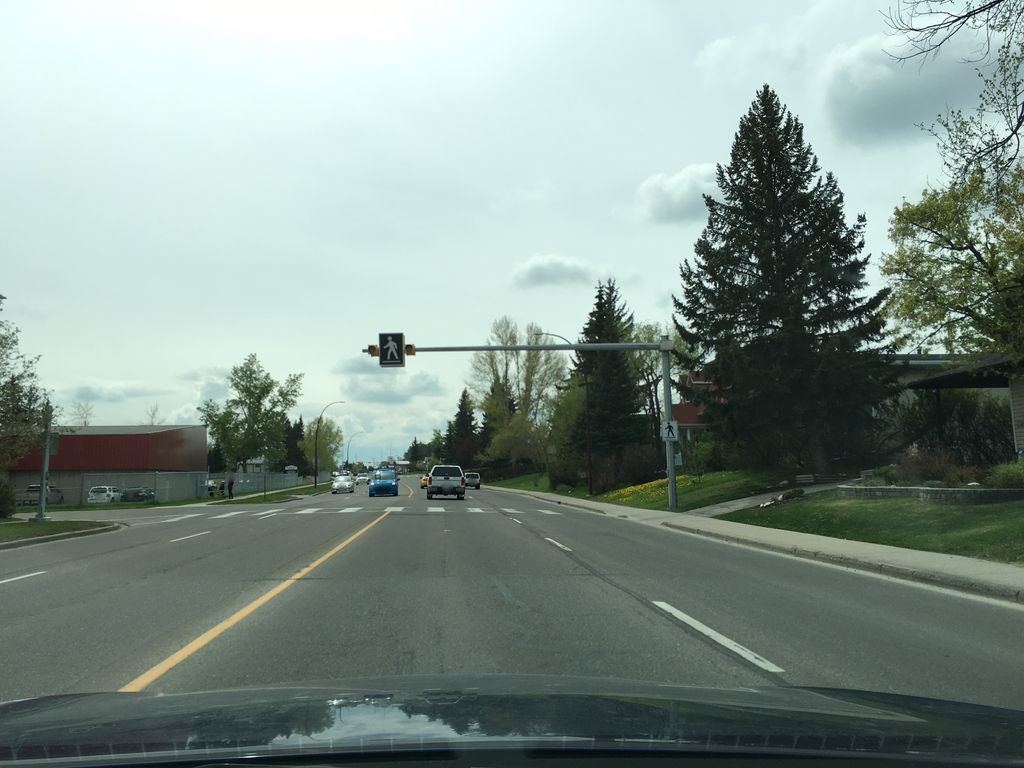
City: calgary